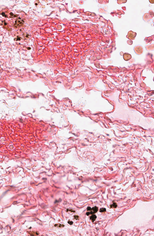
Tumor epithelial tissue: no
Tumor-associated stroma tissue: yes
Normal tissue: no